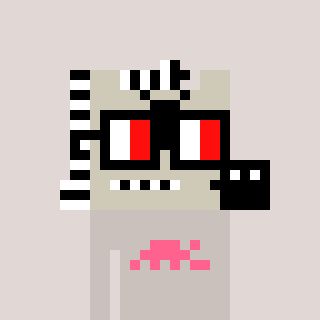
a pixel art character with square glasses with black frames and red eyes, a zebra-shaped head and a foggrey-colored body on a warm background